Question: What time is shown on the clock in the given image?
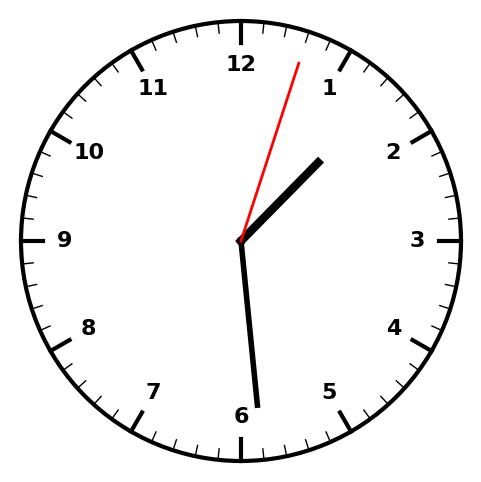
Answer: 01:29:03